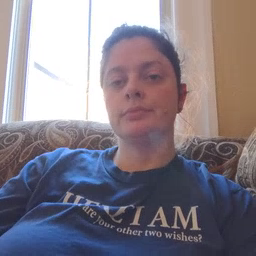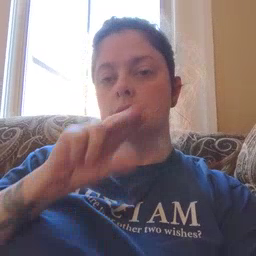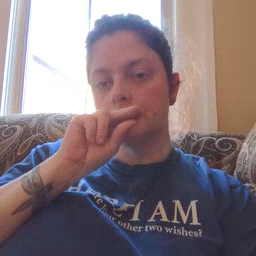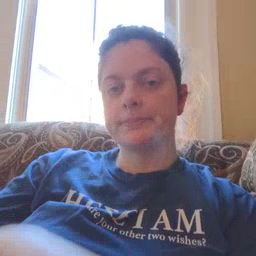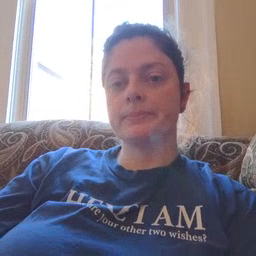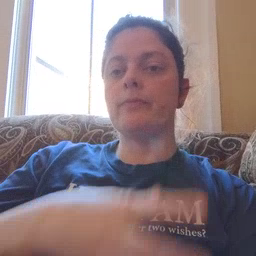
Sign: duck